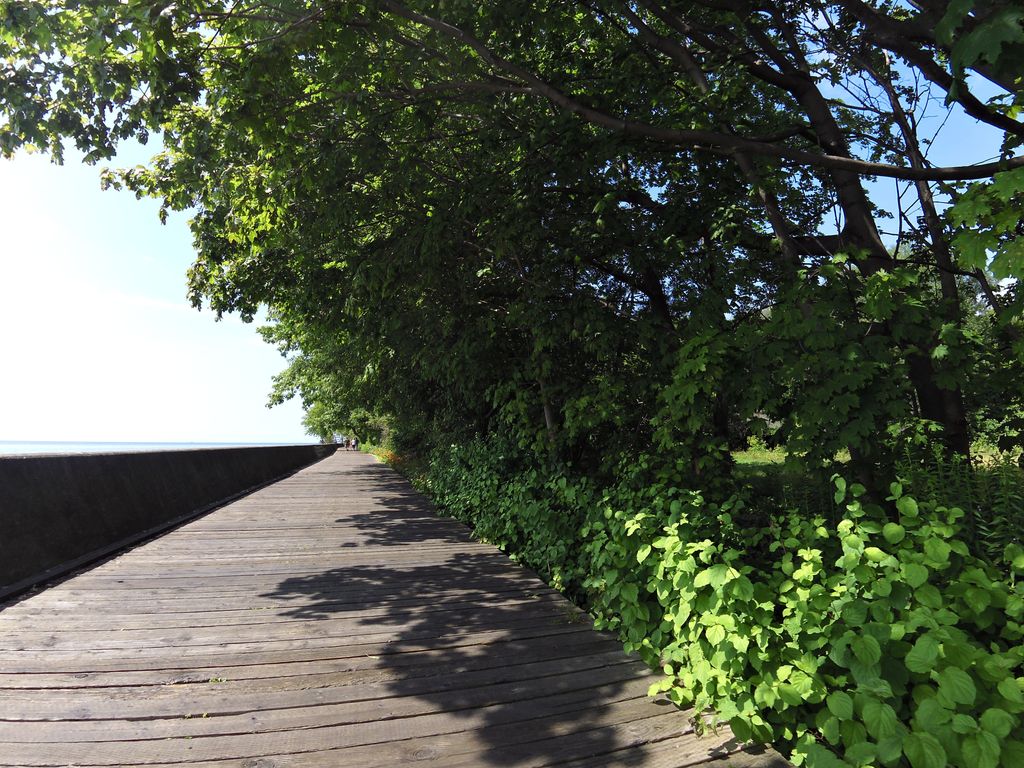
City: toronto